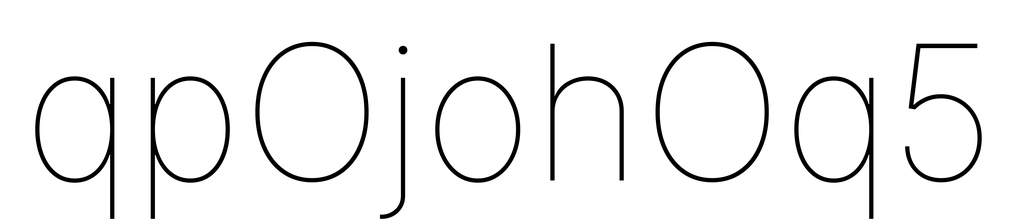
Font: Inter_Thin